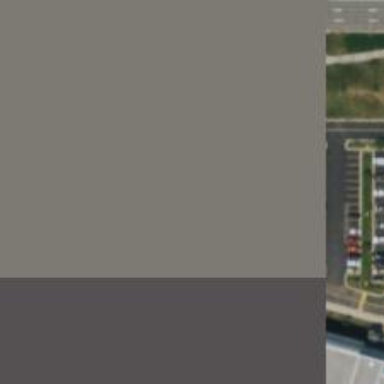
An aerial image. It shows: Parking space.